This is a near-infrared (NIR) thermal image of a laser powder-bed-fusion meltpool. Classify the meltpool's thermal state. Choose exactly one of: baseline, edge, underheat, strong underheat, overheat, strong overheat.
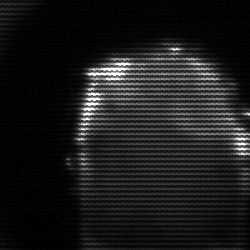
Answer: baseline